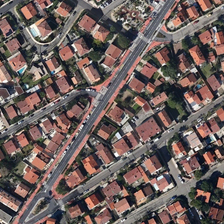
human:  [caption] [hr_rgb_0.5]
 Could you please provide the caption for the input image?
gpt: a lot of green trees were planted around the house .

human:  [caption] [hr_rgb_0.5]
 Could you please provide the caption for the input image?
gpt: houses with red roofs on both sides of the road .

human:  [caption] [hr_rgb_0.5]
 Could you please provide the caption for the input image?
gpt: a lot of green trees were planted around the house .

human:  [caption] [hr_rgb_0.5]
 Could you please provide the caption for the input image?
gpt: houses with red roofs on both sides of the road .

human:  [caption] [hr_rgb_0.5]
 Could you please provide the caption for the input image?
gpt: houses with red roofs on both sides of the road .